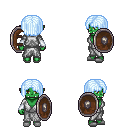
a pixel art fantasy rpg character, female body template, orc, green skin, white robe, white pants, white cyan pageboy hairstyle, white cloth bracers, white slippers, shield, four views (front, back, left, right), 2x2 character sprite sheet, small pixel art, hard edges, no anti-aliasing